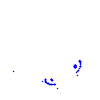
Particle: pion